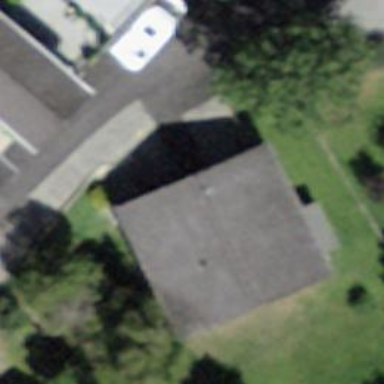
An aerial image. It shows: Simple and straightforward house.